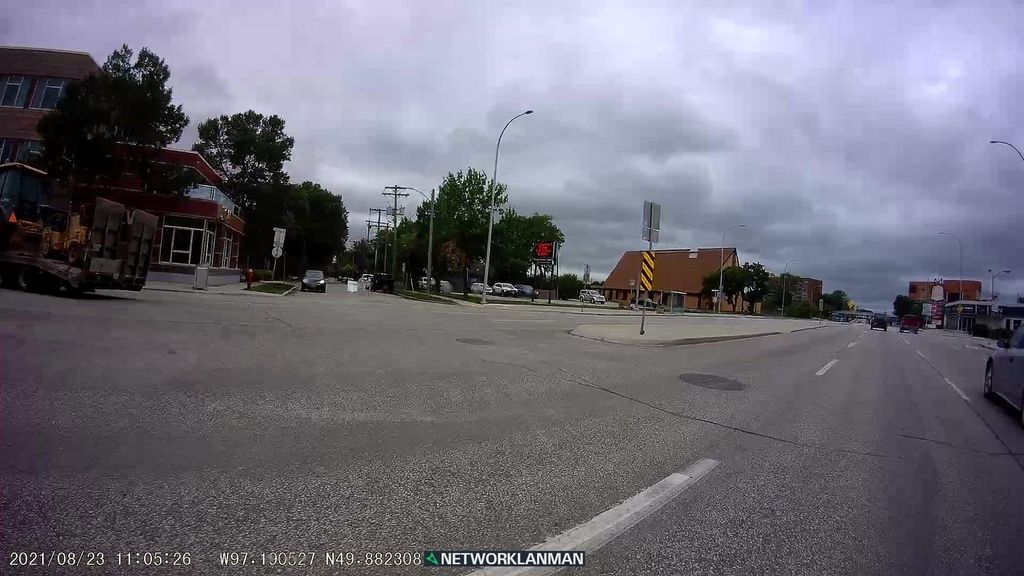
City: winnipeg